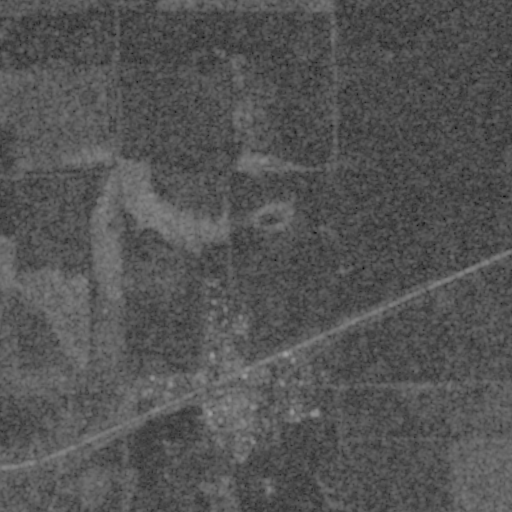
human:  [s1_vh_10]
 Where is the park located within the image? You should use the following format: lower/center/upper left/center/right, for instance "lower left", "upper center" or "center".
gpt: The park is located in the lower left of the image.
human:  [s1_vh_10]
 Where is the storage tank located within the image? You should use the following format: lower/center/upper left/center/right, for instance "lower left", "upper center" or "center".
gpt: The storage tank is located in the lower center of the image.
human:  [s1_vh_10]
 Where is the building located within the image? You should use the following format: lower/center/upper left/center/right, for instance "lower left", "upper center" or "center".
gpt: The building is located in the lower center of the image.
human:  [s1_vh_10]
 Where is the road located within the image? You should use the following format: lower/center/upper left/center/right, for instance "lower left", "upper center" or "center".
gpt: There is no road in the image.

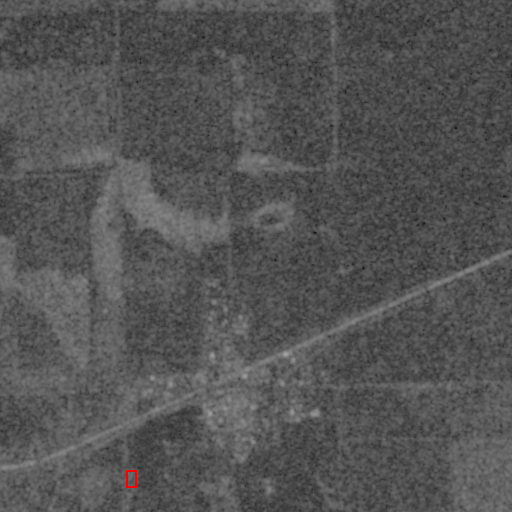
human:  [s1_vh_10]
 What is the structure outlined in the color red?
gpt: The structure outlined in red is a park.
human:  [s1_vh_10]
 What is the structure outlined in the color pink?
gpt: There is no pink outline.